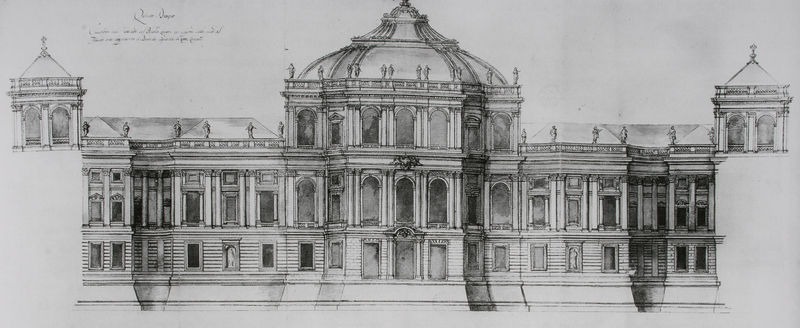
Titel: Entwurf für die Westfassade des Louvre
Künstler: Pietro da Cortona
Standort: Paris
Institution: Musée du Louvre, Département des Arts Graphiques
Schlagwörter: flügel, schatten, aquarell, menschen, fenster, frankreich, grau, paris, profil, schwarz, skizze, säulen, tür, weiss, zeichnung, dach, gebäude, haus, schloss, architektur, barock, rahmen, sockel, stein, figur, front, renaissance, turm, skulptur, deutschland, schiff, schrift, papier, ansicht, bogen, fassade, italien, studie, dächer, mauer, grafik, linien, pilaster, figuren, rundbogen, kuppel, detail, symmetrie, ornamente, seitenansicht, stuck, geländer, plastik, tor, galerie, halle, anbau, bögen, eingang, nische, arkade, kreuz, türme, palast, balustrade, mauerwerk, schnitt, radierung, stich, text, beschriftung, herrscher, entwurf, kapitelle, rom, portal, rustika, sims, doppelsäulen, gesims, skulpturen, plastiken, risalit, residenz, etagen, geschosse, plan, ballustrade, pavillon, museum, niesche, kupferstich, louvre, pavillion, bau, erklärung, geschoss, gebälk, schinkel, bauplastik, aufriss, nischen, etage, architekturzeichnung, mittelbau, attika, piano nobile, palladio, nieschen, andrea, rustifizierung, fasade, cortona, pillaster, schartz, große fenster, residez, bauplstik